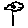
Label: flower